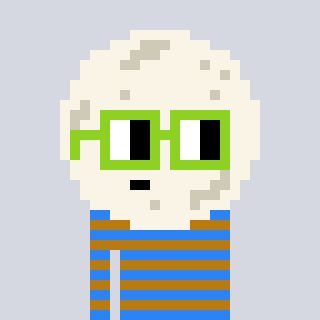
a pixel art character with square light green glasses, a moon-shaped head and a gold-colored body on a cool background